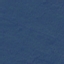
Land use / land cover class: Forest